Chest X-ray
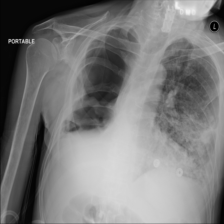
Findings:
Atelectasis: negative
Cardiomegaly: negative
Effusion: negative
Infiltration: positive
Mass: negative
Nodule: negative
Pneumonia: negative
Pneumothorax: negative
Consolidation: positive
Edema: negative
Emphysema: negative
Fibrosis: negative
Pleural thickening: negative
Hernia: negative